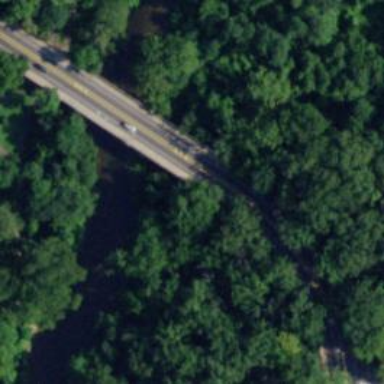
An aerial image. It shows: Footway on bridge.